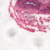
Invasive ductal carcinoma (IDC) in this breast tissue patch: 0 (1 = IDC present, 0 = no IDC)